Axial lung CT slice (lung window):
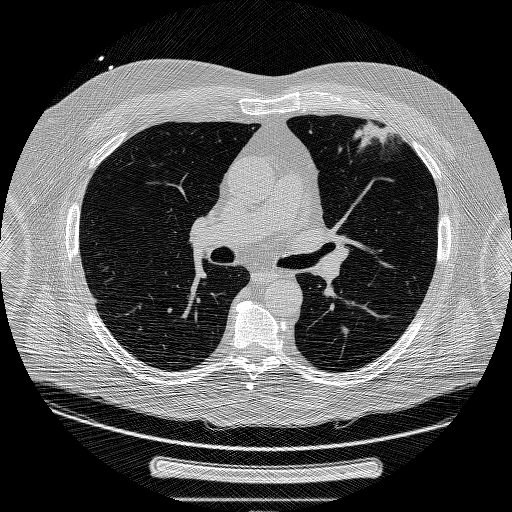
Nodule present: yes
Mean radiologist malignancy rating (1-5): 5